Breast ultrasound image
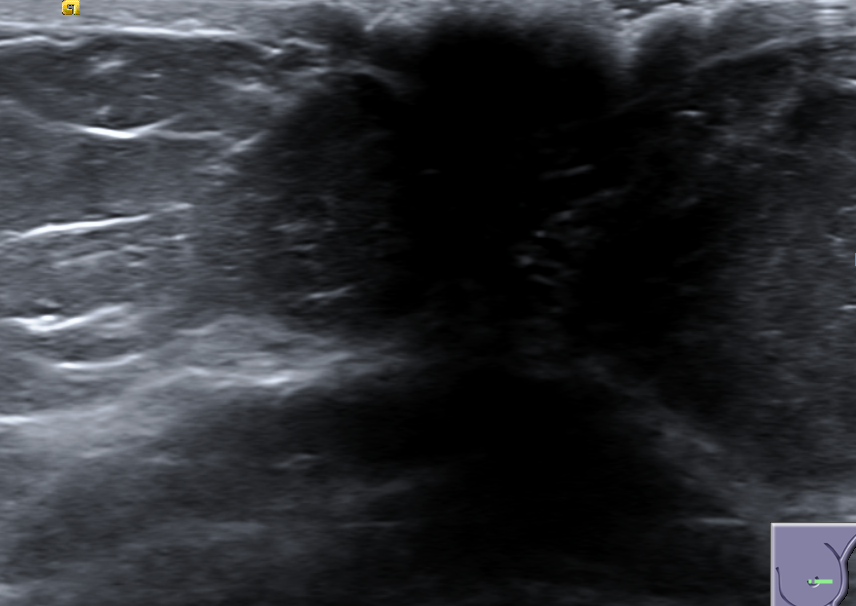
Diagnosis: normal